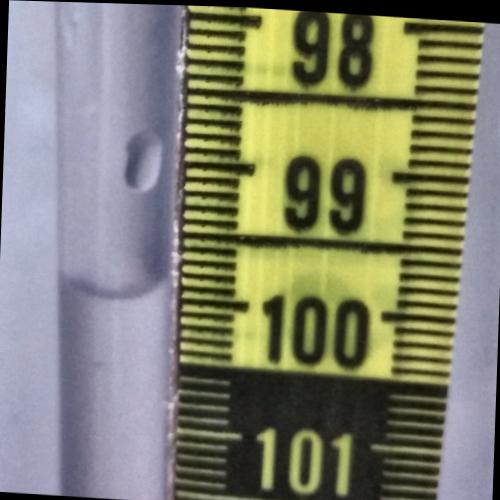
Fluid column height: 100.0 cm